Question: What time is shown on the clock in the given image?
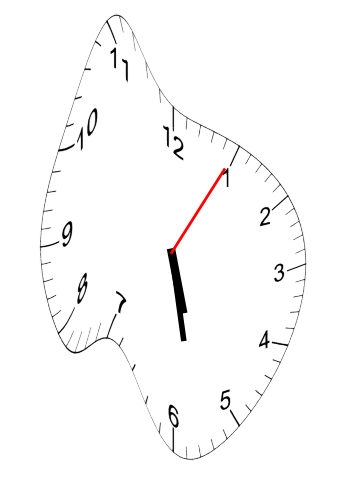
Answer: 05:28:05